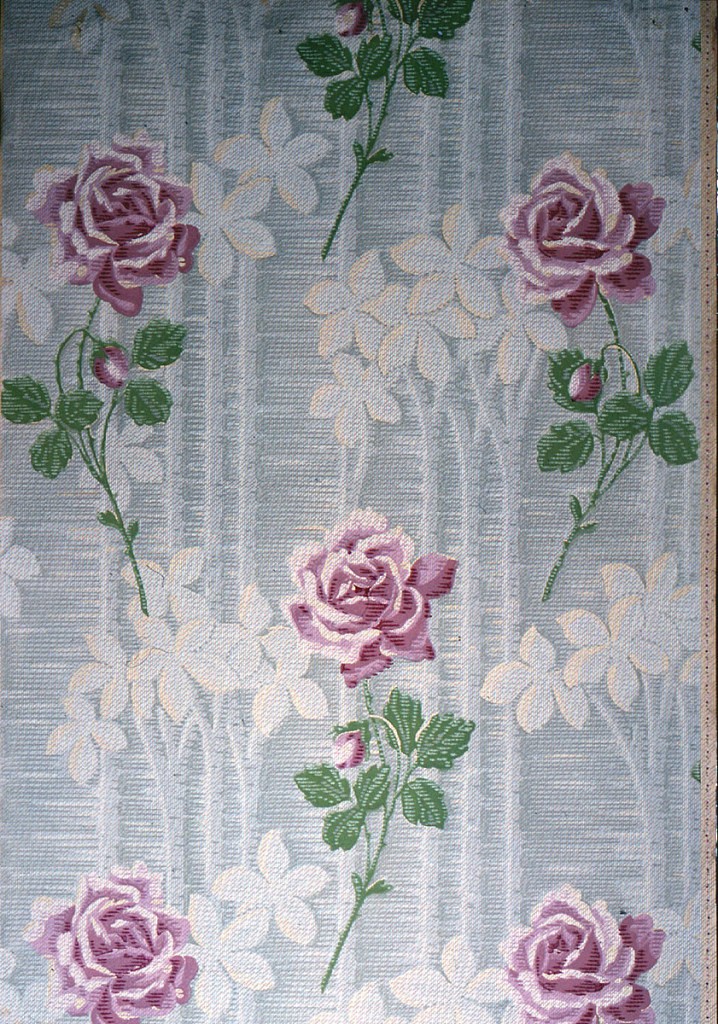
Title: Sidewall - sample
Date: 1906–08
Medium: Machine-printed
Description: Red roses on stems, alternating between two across and one across. Background contains a floral stripe printed with a shadow effect. Printed in red and green on a background of gray and white.